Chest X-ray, AP view. Patient: 48 years old, sex M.
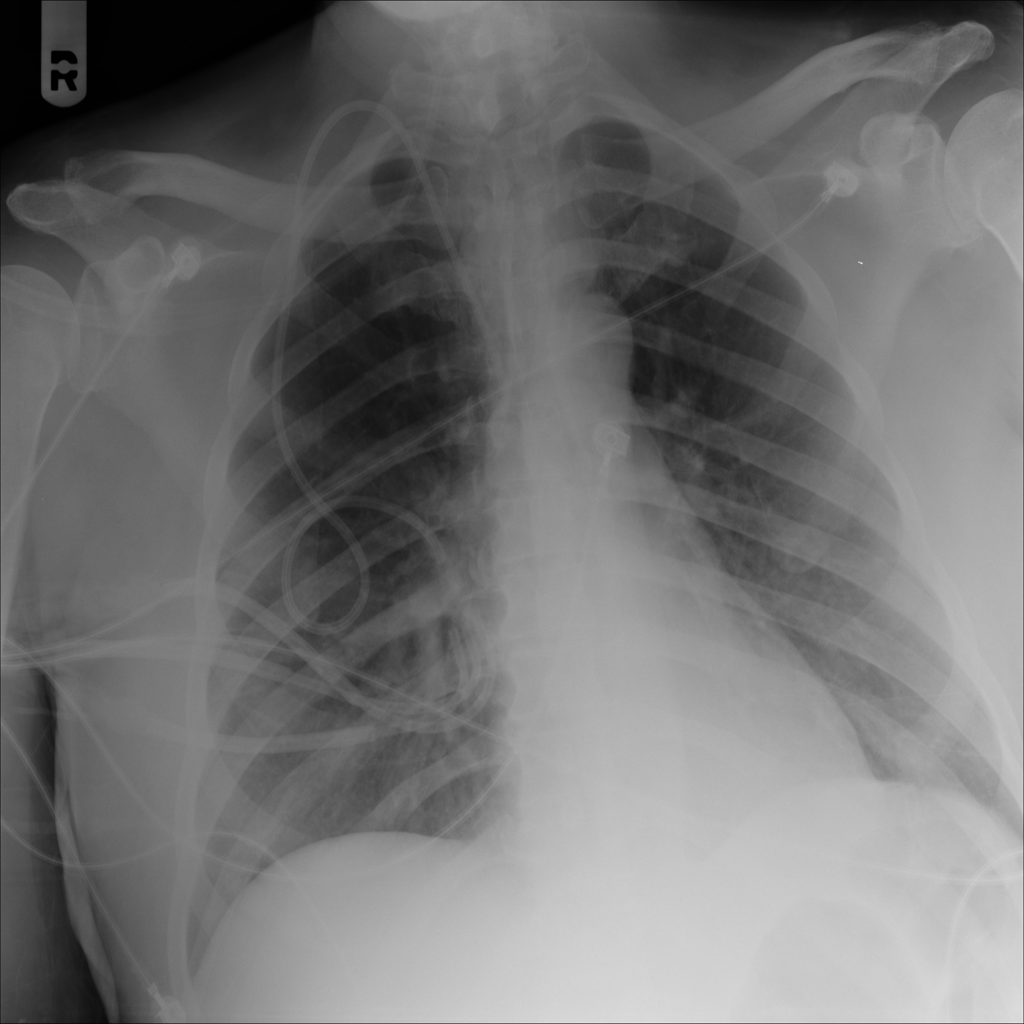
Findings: Atelectasis, Effusion